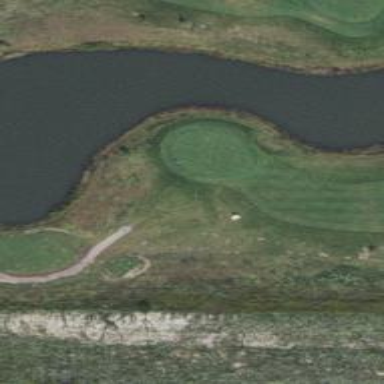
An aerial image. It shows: View of golf hole.